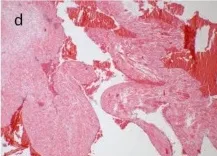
The papillary ventricular lesion consisted mainly in connective tissue,. Poor in cells [E/E 20x in.
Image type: pathology (h&e)